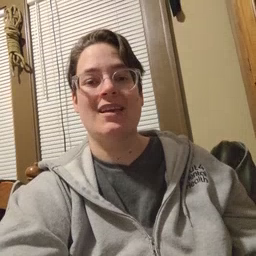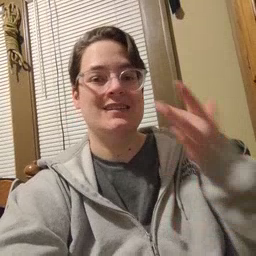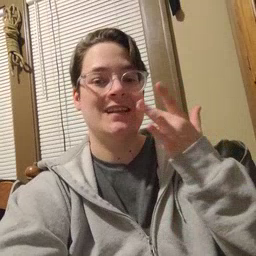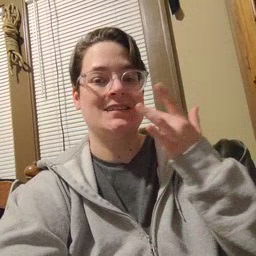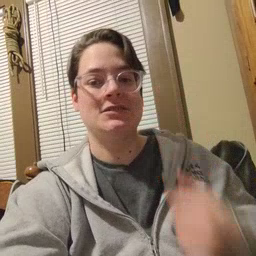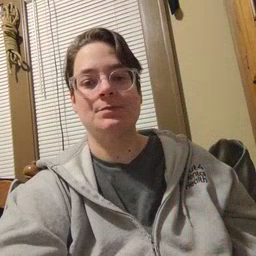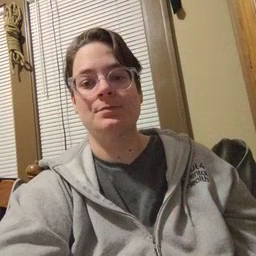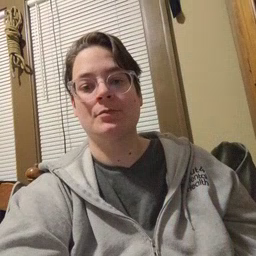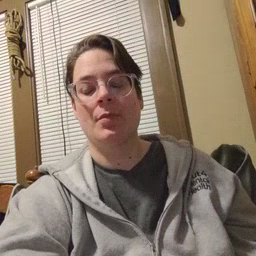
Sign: taste